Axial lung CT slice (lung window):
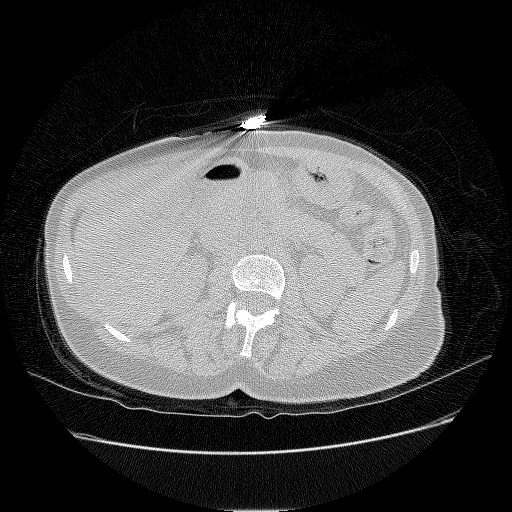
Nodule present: no